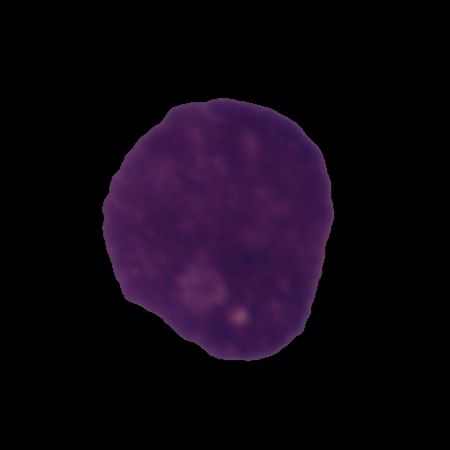
Label: cancer